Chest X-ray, AP view. Patient: 73 years old, sex F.
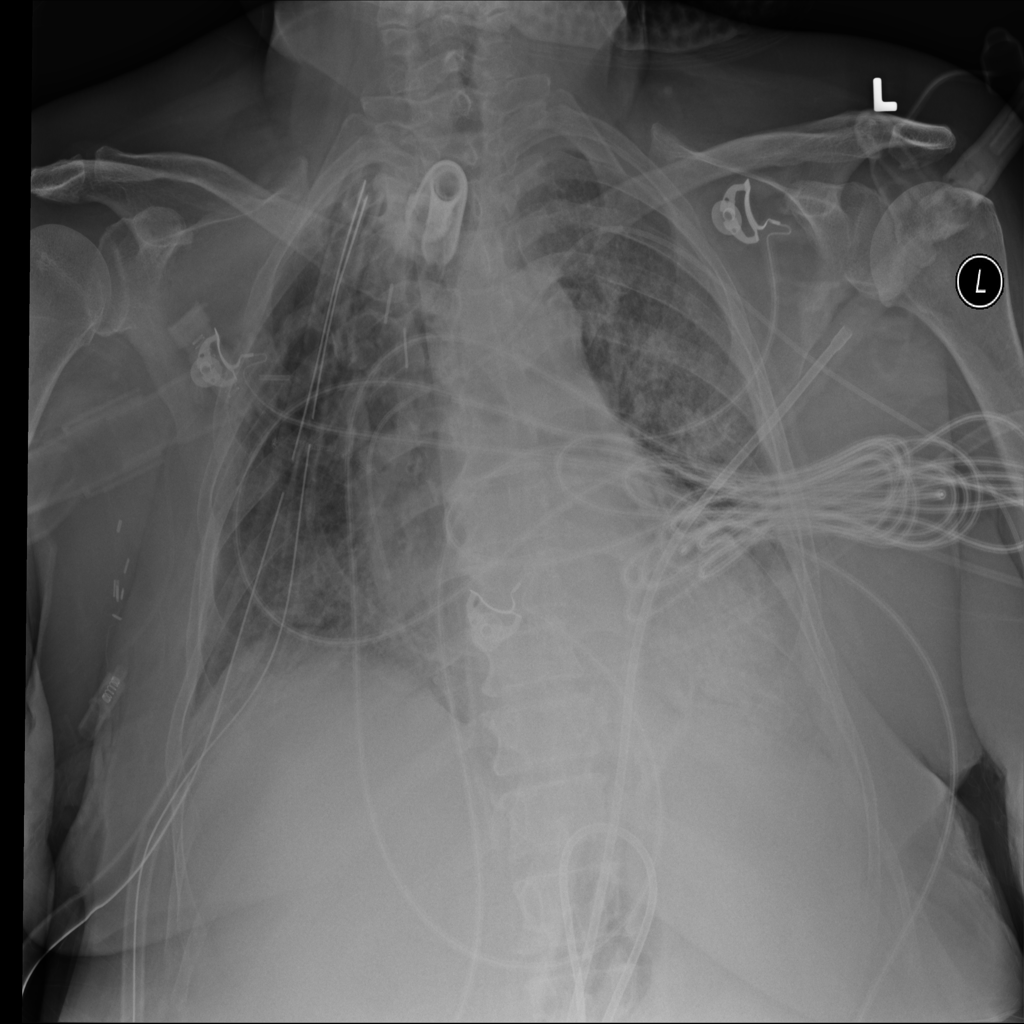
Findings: No Finding